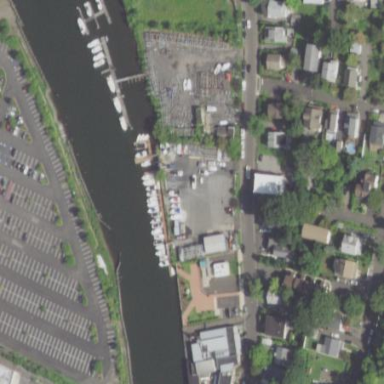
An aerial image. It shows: Boatyard located near waterway.